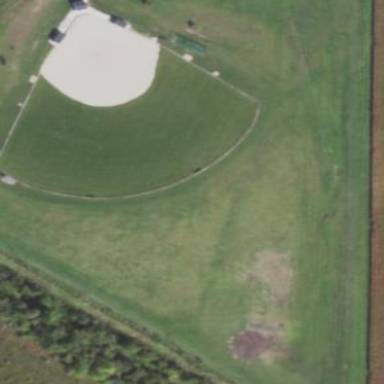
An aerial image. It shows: Baseball pitch for leisure land.